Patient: sex M, age 85
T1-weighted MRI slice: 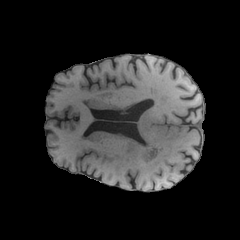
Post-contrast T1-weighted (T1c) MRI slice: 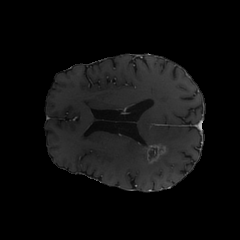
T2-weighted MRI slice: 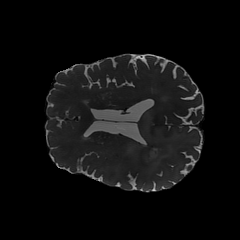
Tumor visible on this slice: yes
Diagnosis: Glioblastoma, IDH-wildtype
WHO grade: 4